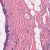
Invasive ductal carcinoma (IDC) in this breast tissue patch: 1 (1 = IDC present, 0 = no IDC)